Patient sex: M
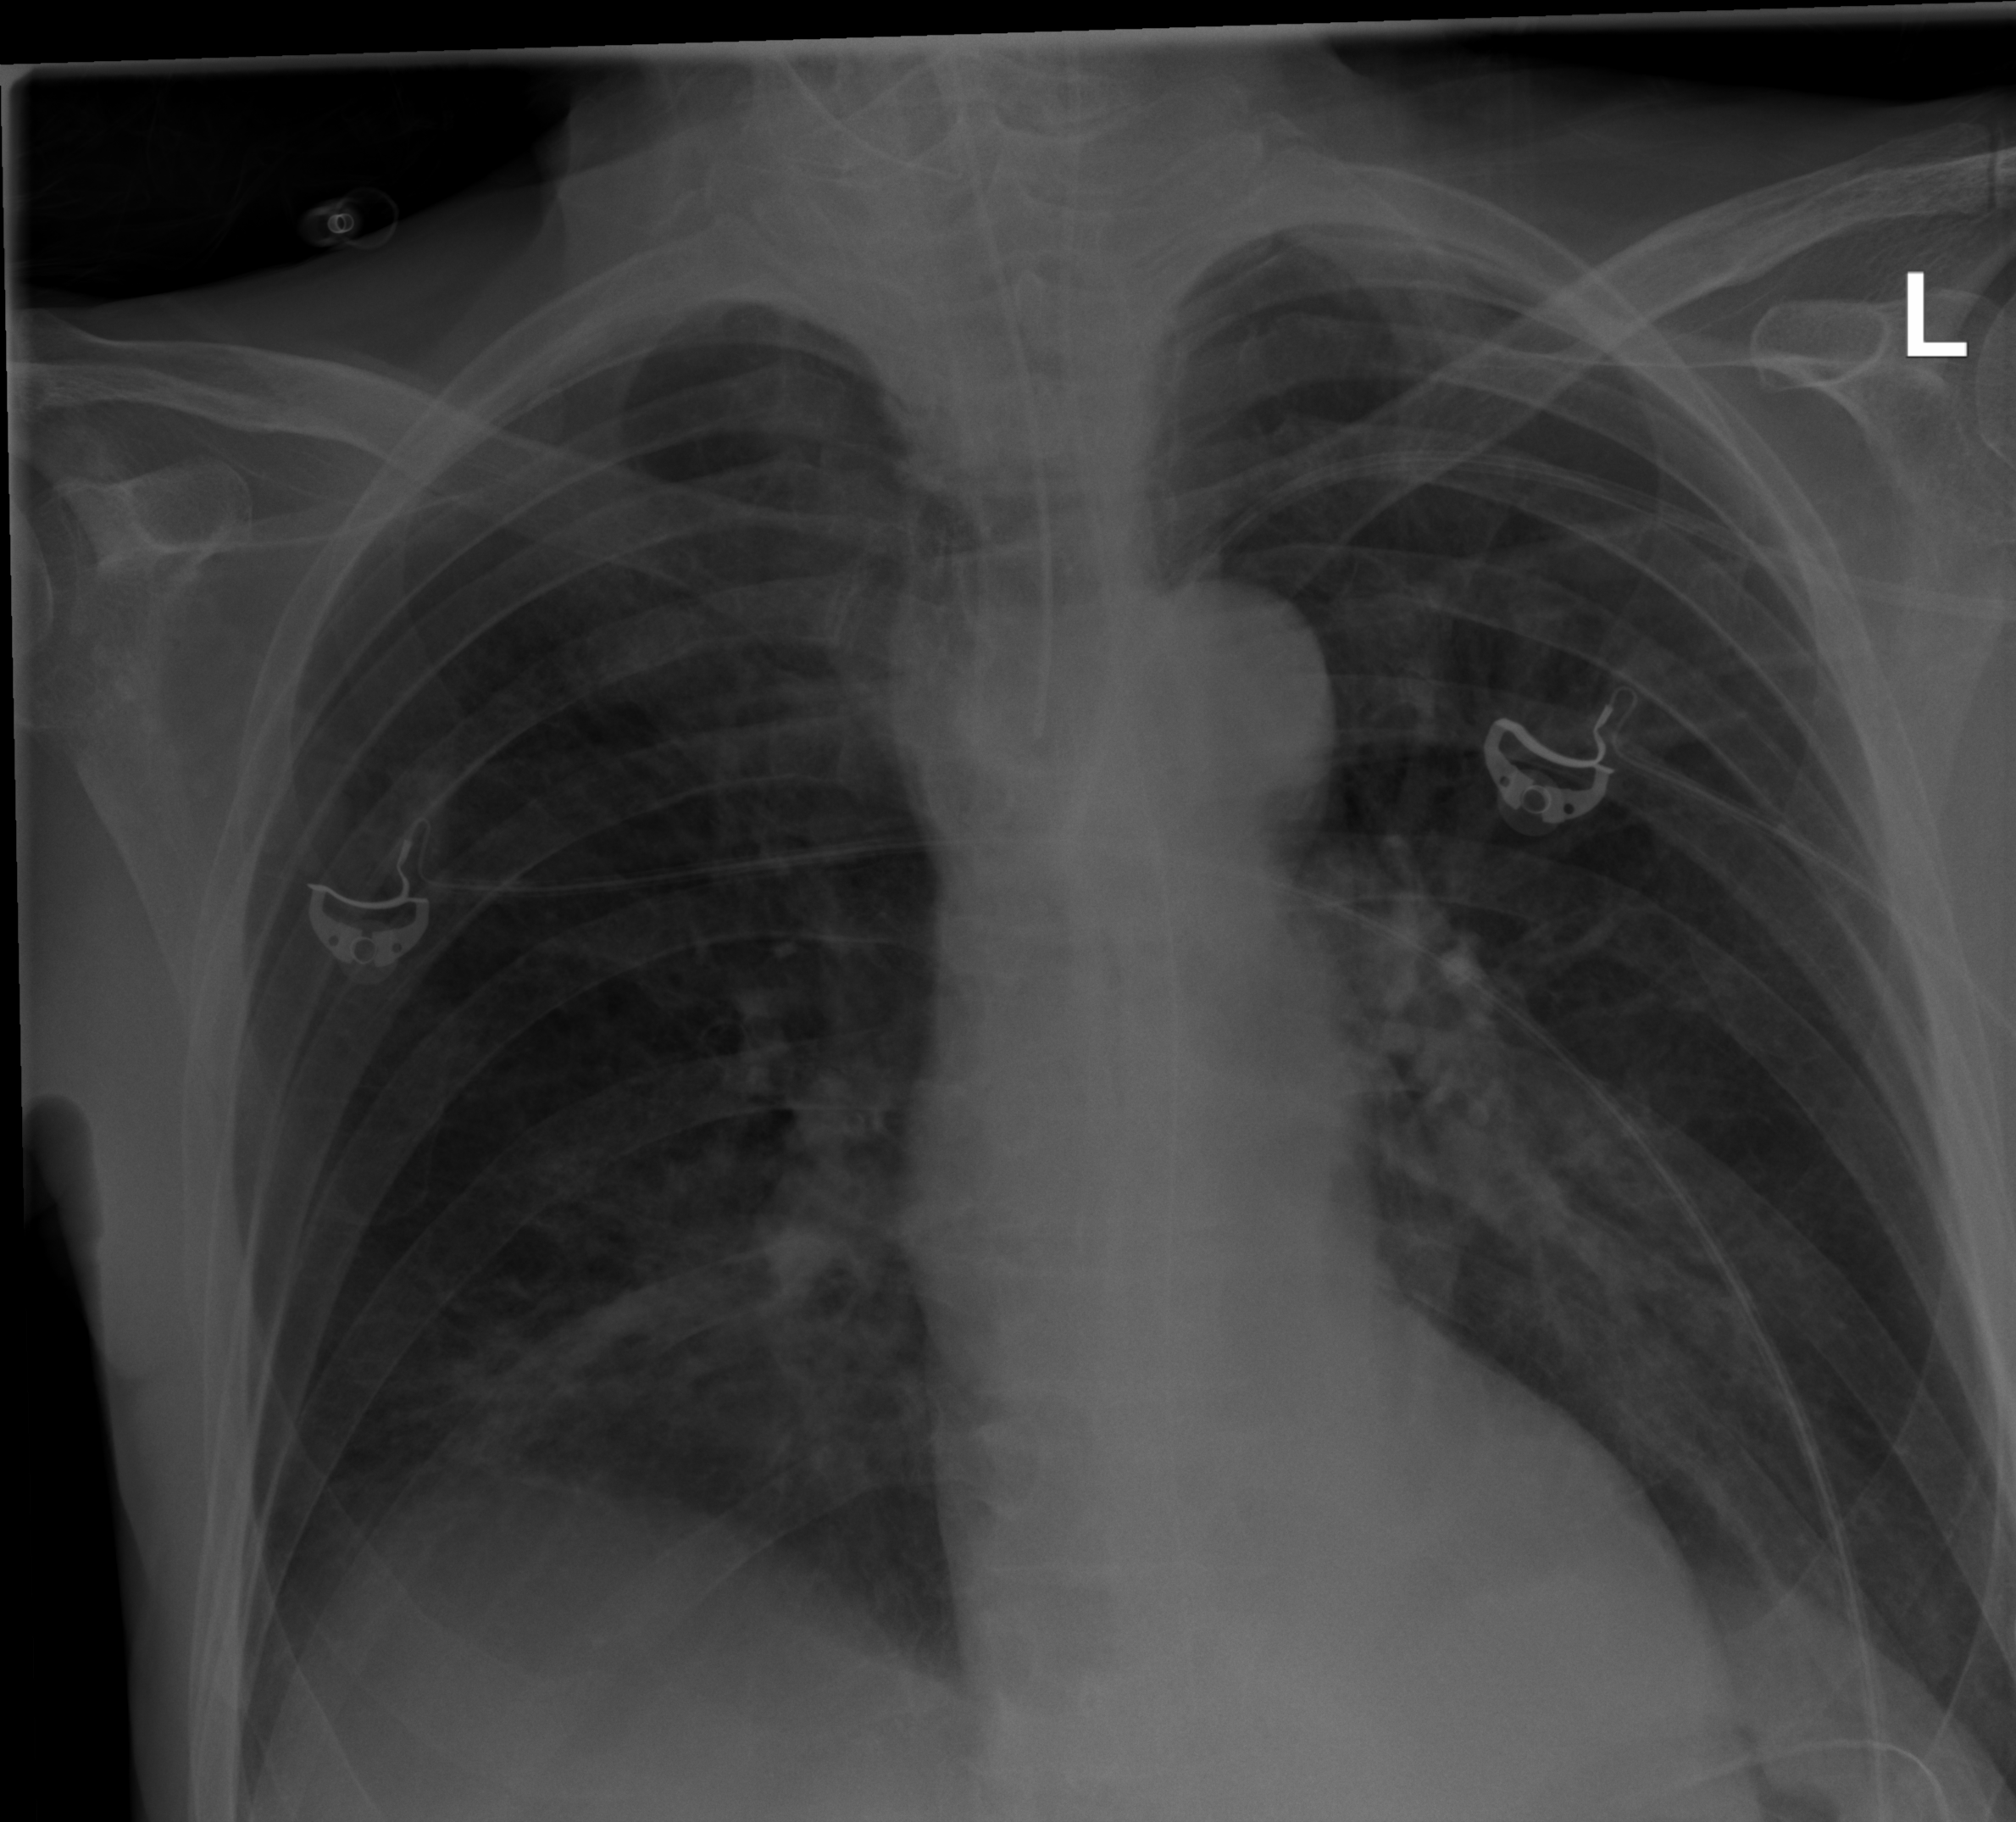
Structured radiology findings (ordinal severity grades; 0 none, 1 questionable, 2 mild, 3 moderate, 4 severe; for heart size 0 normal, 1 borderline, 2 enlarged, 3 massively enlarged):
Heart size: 0
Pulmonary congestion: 0
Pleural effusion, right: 1
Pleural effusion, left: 0
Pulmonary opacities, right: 2
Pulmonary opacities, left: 0
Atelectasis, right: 2
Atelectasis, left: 2